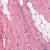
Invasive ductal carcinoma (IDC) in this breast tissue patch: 0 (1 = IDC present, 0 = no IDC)